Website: apple
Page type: payment
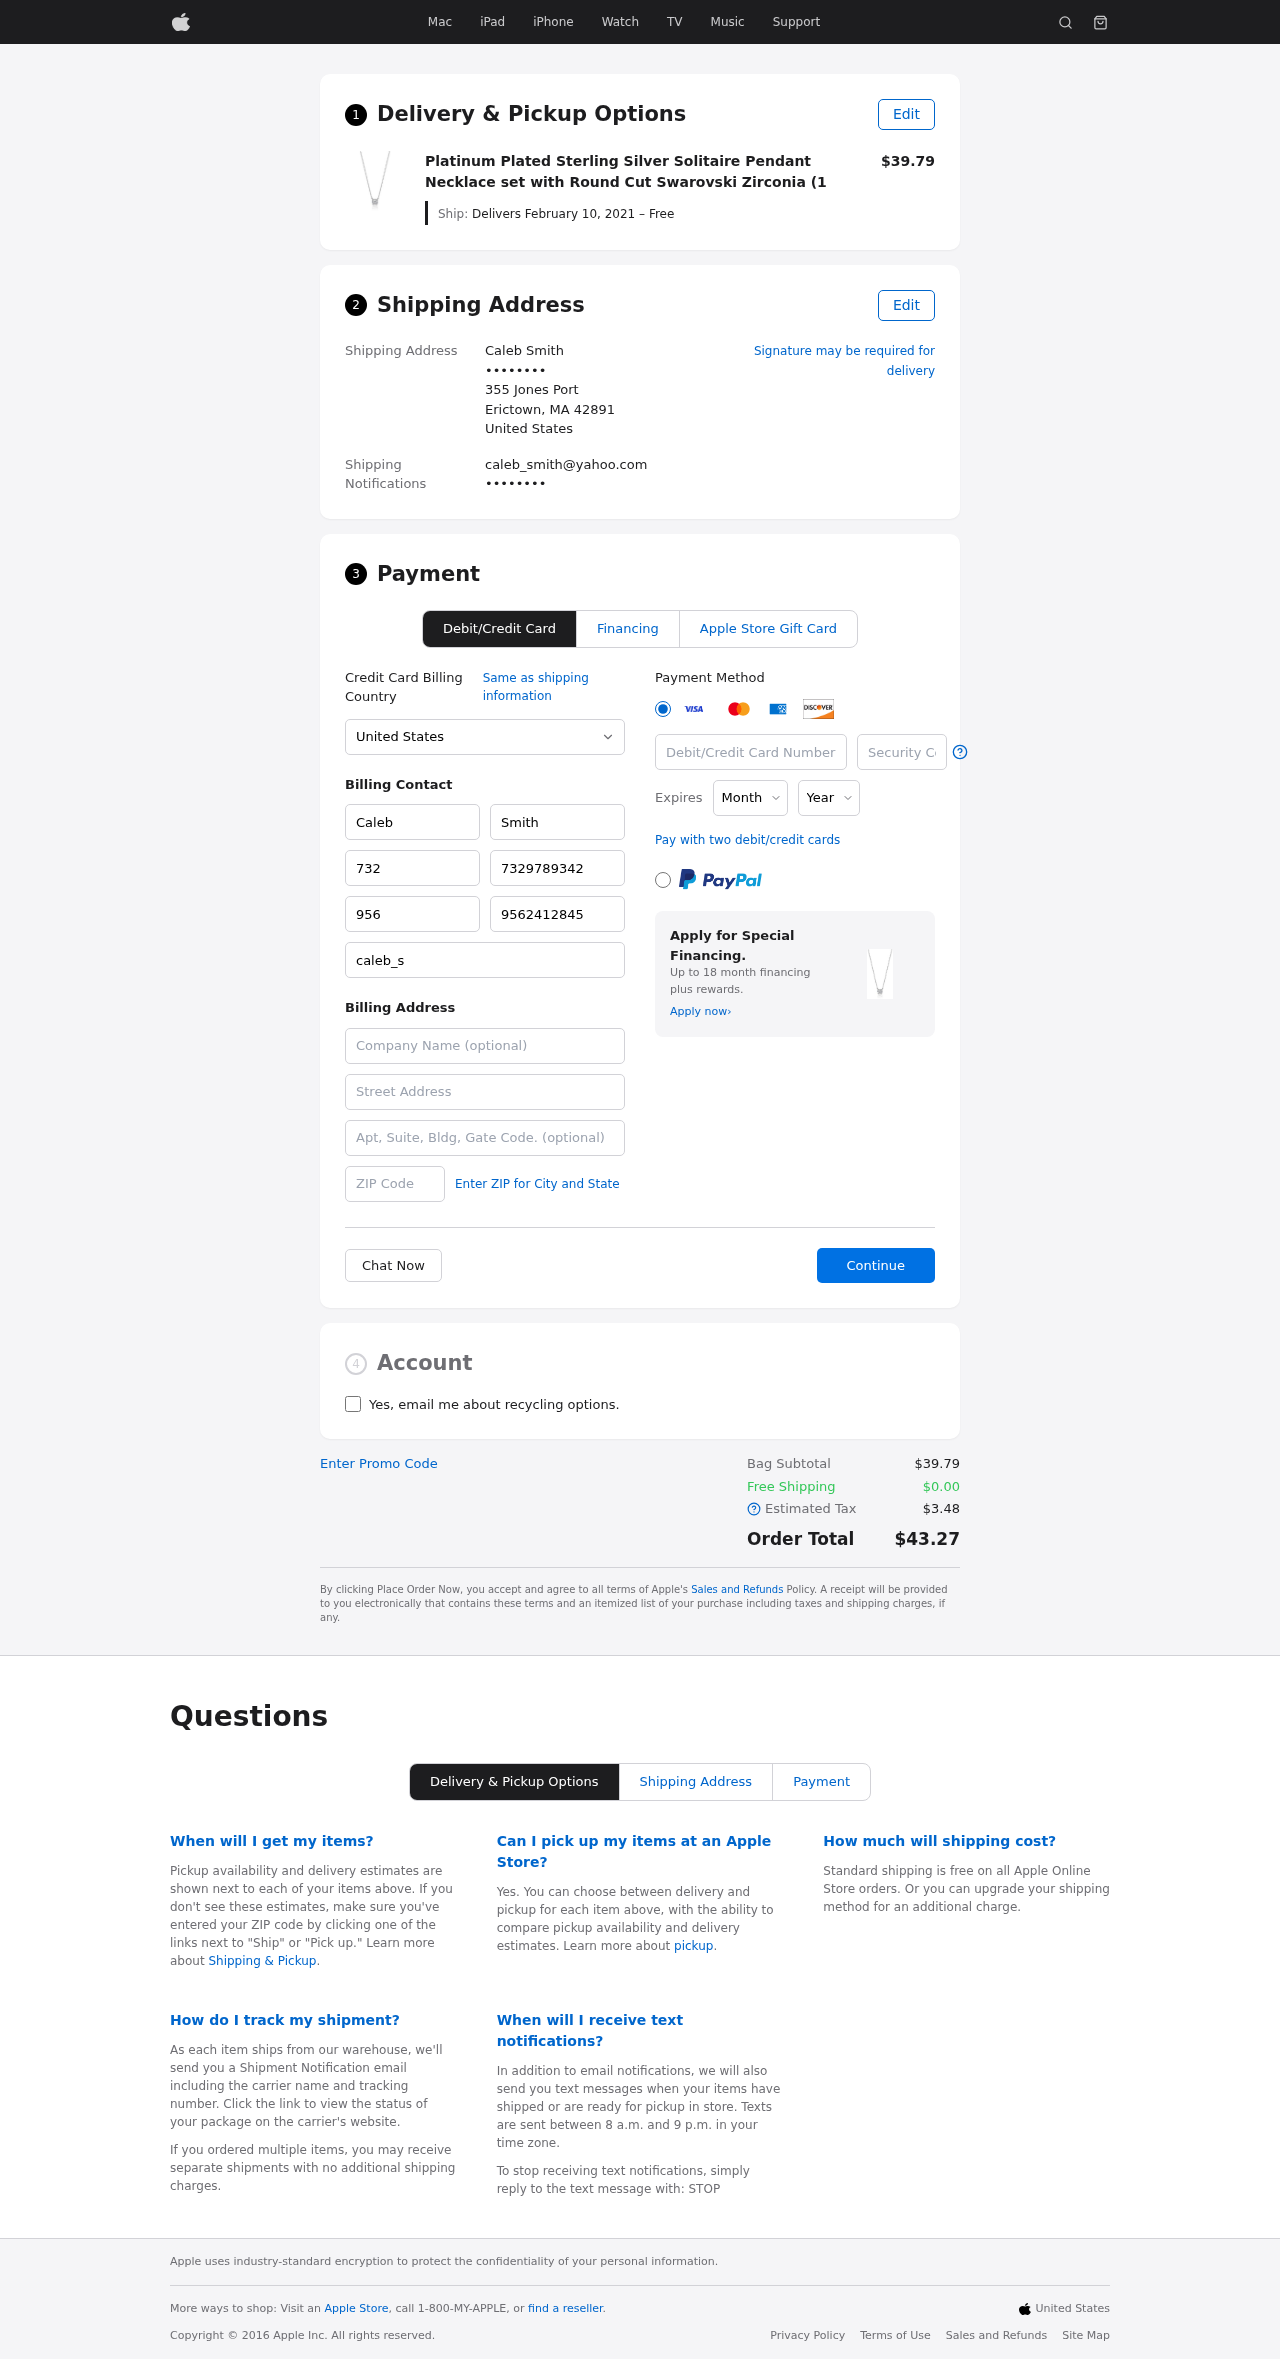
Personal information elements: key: PII_CARD_CVV
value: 367
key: PII_CARD_EXPIRY_MONTH
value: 02
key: PII_CARD_EXPIRY_YEAR
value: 28
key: PII_CARD_NUMBER
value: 2258 6837 2397 8290
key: PII_CITY_STATE_ZIP
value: Erictown, MA 42891
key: PII_COUNTRY
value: United States
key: PII_EMAIL
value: caleb_smith@yahoo.com
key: PII_EMAIL2
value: caleb_smith@yahoo.com
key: PII_FIRSTNAME
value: Caleb
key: PII_FULLNAME
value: Caleb Smith
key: PII_LASTNAME
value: Smith
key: PII_PHONE3
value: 7329789342
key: PII_PHONE_ALT
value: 9562412845
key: PII_PHONE_ALT_AREA
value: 956
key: PII_PHONE_AREA
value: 732
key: PII_SECURITY_CODE
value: AL01
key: PII_STREET
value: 355 Jones Port
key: PII_PHONE
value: ••••••••
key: PII_PHONE2
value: ••••••••
Product elements: key: PRODUCT1_NAME
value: Platinum Plated Sterling Silver Solitaire Pendant Necklace set with Round Cut Swarovski Zirconia (1
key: PRODUCT1_PRICE
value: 39.79
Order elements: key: ORDER_DELIVERY_DATE
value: Delivers February 10, 2021 – Free
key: ORDER_SUBTOTAL
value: $39.79
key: ORDER_SHIPPING_COST
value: $0.00
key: ORDER_TAX
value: $3.48
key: ORDER_TOTAL
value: $43.27